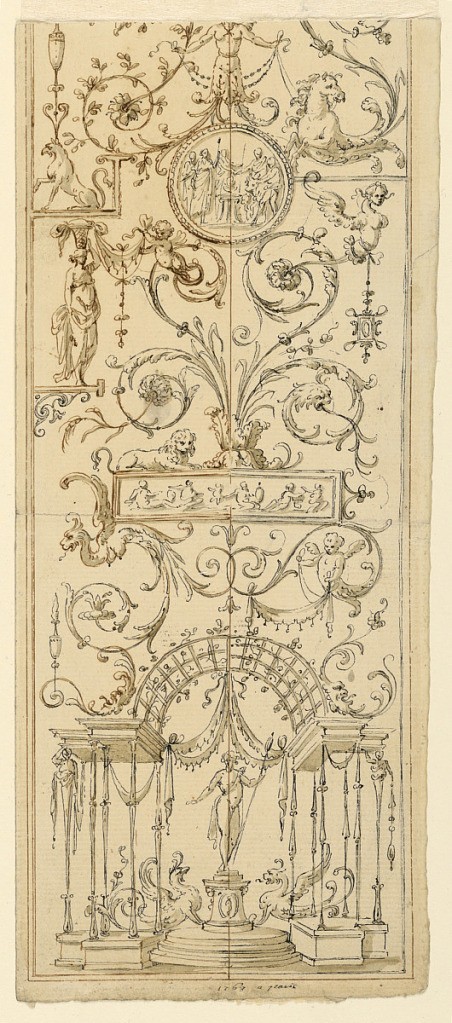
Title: Design for a Painted Panel
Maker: Jean-Guillaume Moitte, French, 1746–1810
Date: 1763
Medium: Pen and Chinese ink, brush and sepia on paper
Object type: Drawing
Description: The candelabrum schemes have details with different alternative suggestions. Main motifs include a statue in a pavillion, a circular medallion with a sacrifice, a shield form with a satyress.